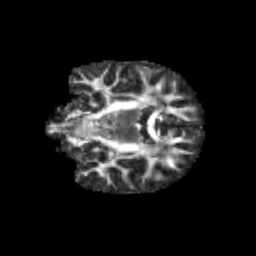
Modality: FA
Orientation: coronal
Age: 12
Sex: female
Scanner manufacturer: siemens
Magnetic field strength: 3 T
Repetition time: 3.8 s
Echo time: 0.07 s